Field crop: maize
Growth stage: 2
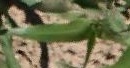
Species: maize